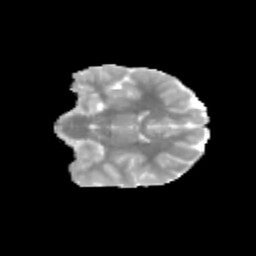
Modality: MD
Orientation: coronal
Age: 11
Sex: female
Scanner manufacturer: siemens
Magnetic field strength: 3 T
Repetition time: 3.8 s
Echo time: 0.07 s